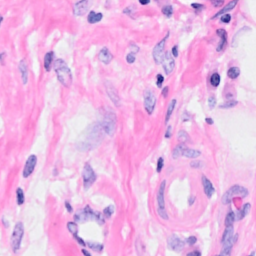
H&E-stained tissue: Breast